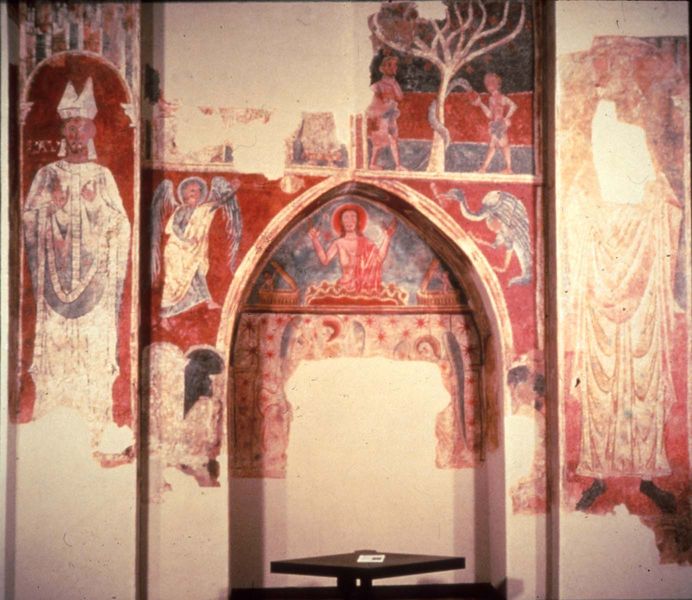
Titel: Wandmalerei aus Sant Pau de Casserres
Künstler: Meister von Llucà
Institution: Solsona, Museu Diocesà i Comarcal
Schlagwörter: baum, blau, flügel, vogel, weiß, menschen, raum, schwarz, säule, tisch, rot, malerei, wand, kirche, gewand, gewänder, krone, engel, bogen, mauer, bischof, papst, wandgemälde, wandmalerei, strauß, adam, eva, paradies, nische, reste, sterne, schlange, rom, ausstellung, heiligenschein, putz, spitzbogen, christus, jesus, sündenfall, toga, mittelalter, fall, fresken, eden, heiliger, mitra, tiara, apfelbaum, heilige, fresko, sünde, petrus, adam und eva, bau, ikone, mittelalterlich, beschädigt, schöpfung, kleriker, abbröckeln, paulus, ausweis, auslassung, schöpfungsgeschichte, resauration